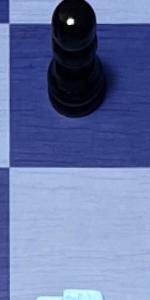
Label: Empty